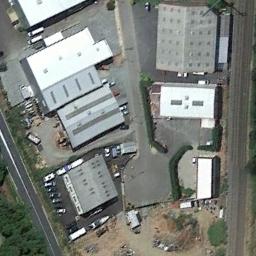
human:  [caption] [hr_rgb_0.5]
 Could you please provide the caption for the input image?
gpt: Three buildings in the industrial area have blue roofs .

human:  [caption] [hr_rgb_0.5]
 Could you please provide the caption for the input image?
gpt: The industrial area has some workshops of different sizes and an open area and some roads go through the industrial area .

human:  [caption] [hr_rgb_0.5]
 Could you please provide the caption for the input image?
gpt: There are many houses of different shapes and sizes in the industrial zone .

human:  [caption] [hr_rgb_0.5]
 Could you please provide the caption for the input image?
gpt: In an industrial area, There are neatly planned factories and roads, There are green belts, And some cars are parked in the parking lot .

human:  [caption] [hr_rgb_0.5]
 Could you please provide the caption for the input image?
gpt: There are some buildings by the roadside on the industrial area .